Question: For example

Should I use static text or something else?
Thanks.
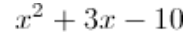
Answer: For plots '(title,' 'label,' or 'text)' and simple (polynomial) expressions, you can directly use 'LaTeX'-like notation and rely on the default <URL> interpreter:
'''
figure;
title('x^2+3x-10')
xlabel('x^2+3x-10')
text(0.5, 0.5, 'x^2+3x-10')
'''
Same hold for images:
'''
figure;
imshow(imread('cameraman.tif'));
text(20, 20,'x^2+3x-10');
'''
See also <URL>
For prettier, 'LaTeX' math fonts, you can use the 'LaTeX' interpreter (as the answer by @Shai and comment by @ioums), by passing a math environment around the tex-formatted string, i.e. '$...$':
'''
text(20, 20, '$x^2+3x-10$', 'Interpreter', 'latex')
'''

Last, for printing an expression on the command prompt (for some reason), you can use symbolic expressions and <URL> to resemble a typeset math format:
'''
sym x;
>> pretty(x^2+3*x+10)
2
x + 3 x + 10
'''